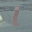
Label: 1